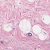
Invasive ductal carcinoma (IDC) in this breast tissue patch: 0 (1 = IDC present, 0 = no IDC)